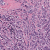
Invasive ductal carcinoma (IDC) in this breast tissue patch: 1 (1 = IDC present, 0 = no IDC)